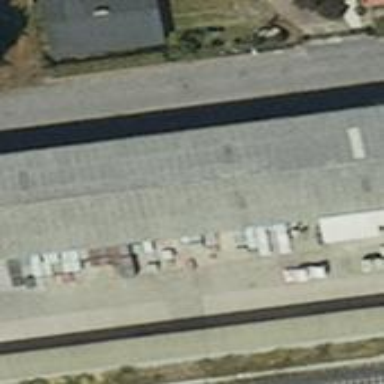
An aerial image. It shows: Commercial building with gabled roof oriented along the structure. The roof is grey in colour.